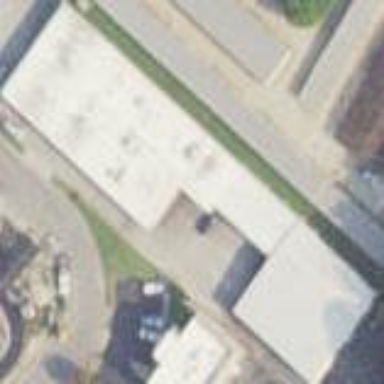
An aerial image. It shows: Office building.